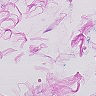
Metastatic tissue present: no